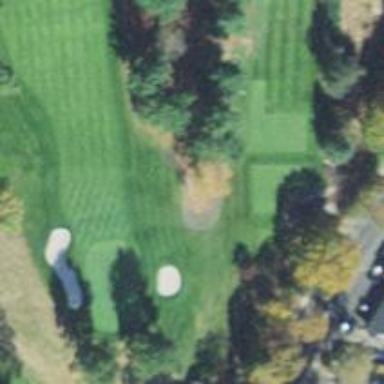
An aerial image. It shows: Pathway for golfing.